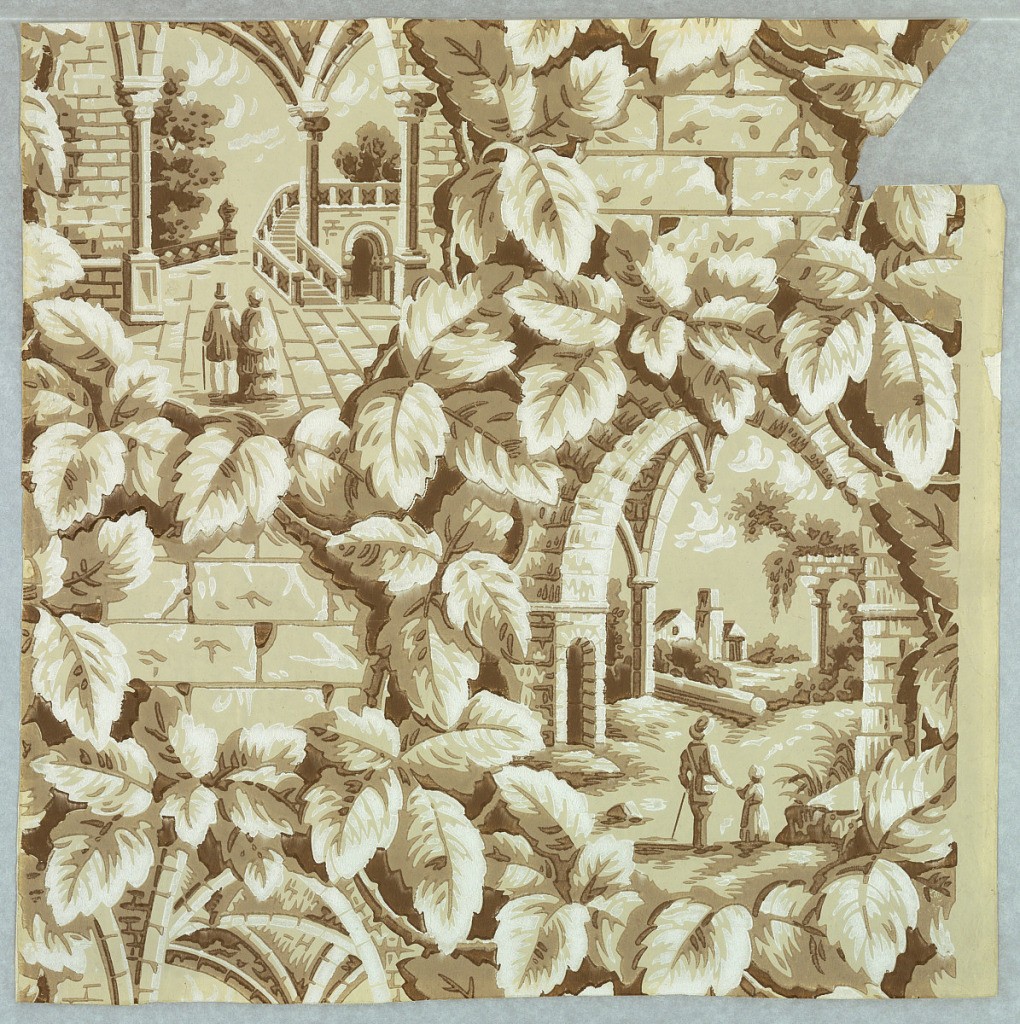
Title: Sidewall
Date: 1840s
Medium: Block-printed paper
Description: Gothic Revival; Framework of vines alternating large and small motifs. Large motif alternates between two figures in a portico, and two figures surveying a landscape with Italianate architecture; smaller motif represents a masonry wall.